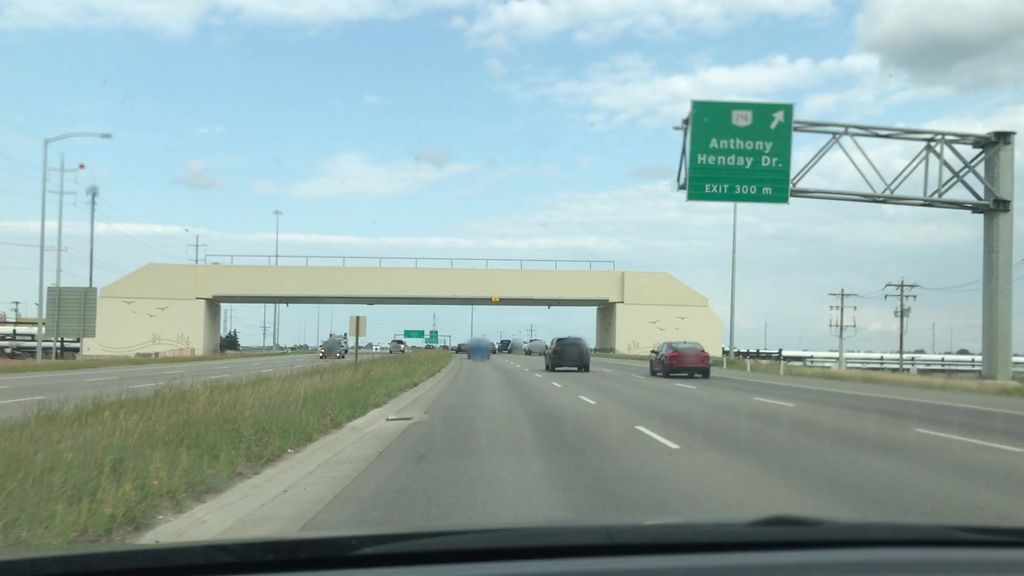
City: edmonton